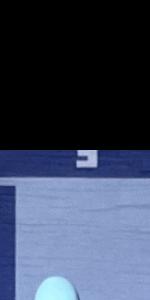
Label: Empty